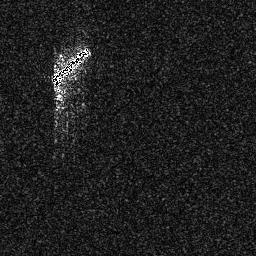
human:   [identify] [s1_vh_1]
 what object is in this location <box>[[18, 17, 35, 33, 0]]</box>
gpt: <ref>1 large ship at the top left</ref>